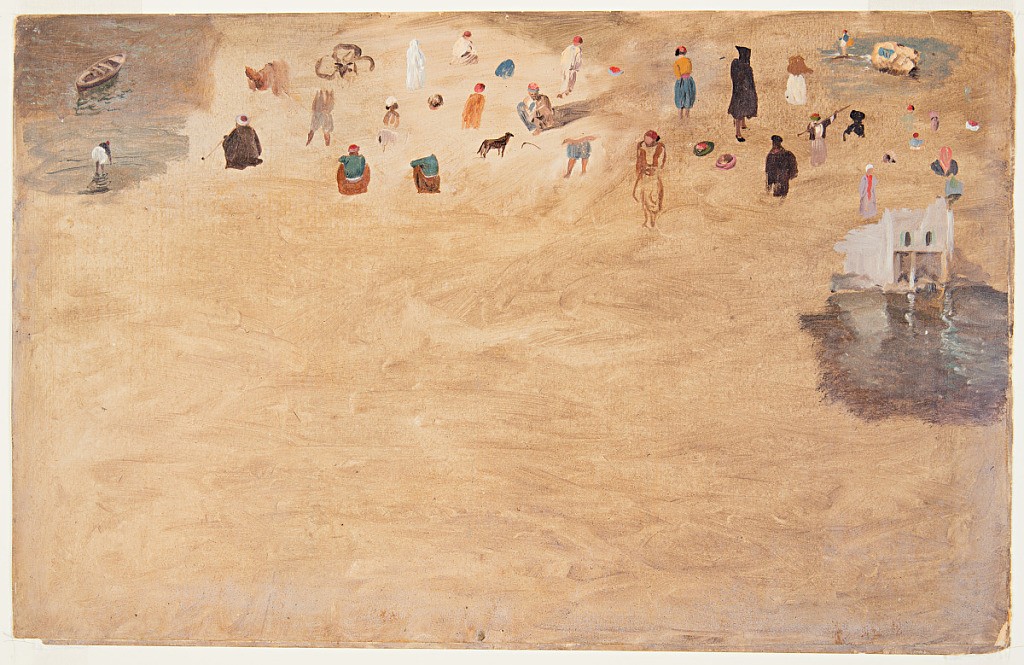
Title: Mixed Sketches with Figures
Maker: Frederic Edwin Church, American, 1826–1900
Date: January 1868 - May 1869
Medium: Oil on paperboard
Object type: Drawing
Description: Mixed sketches showing several partial and complete figures as well as two separate scenes. Along the upper margin, twenty-tree partial and complete figures are shown sitting and standing, typically from an elevated perspective. Several sketches of cloth headwear are strewn throughout. In the upper left corner, a figure is shown bending over in shallow water while a row boat floats nearby. At center right, the facade of a building is shown reflected in water before it. Brownish ground is visible throughout.